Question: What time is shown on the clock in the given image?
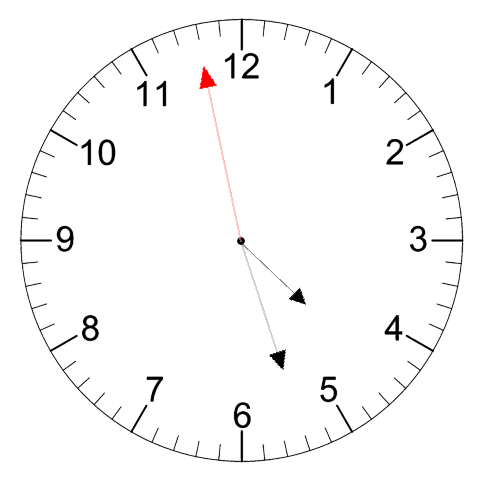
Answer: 04:26:58